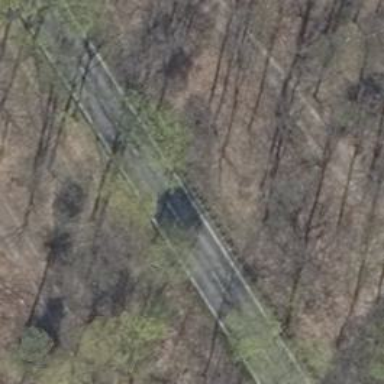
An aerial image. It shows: Secondary road with asphalt surface.